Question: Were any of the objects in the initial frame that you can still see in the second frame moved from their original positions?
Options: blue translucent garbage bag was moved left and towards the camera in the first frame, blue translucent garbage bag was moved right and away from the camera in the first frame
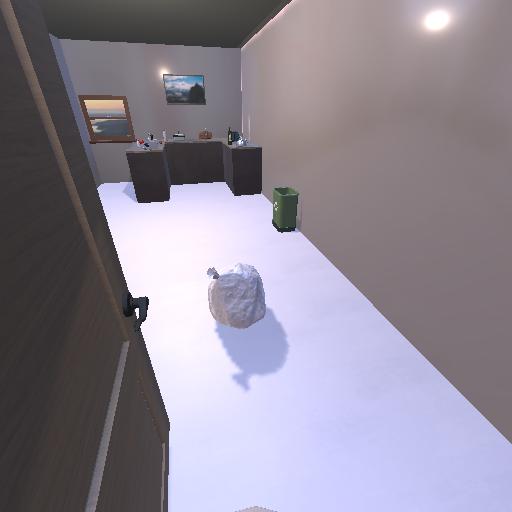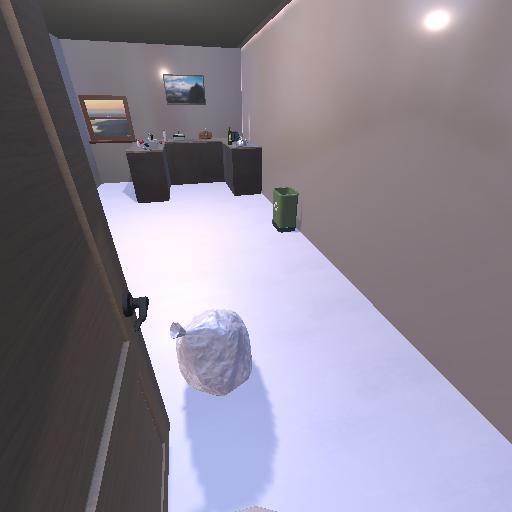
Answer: blue translucent garbage bag was moved left and towards the camera in the first frame